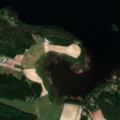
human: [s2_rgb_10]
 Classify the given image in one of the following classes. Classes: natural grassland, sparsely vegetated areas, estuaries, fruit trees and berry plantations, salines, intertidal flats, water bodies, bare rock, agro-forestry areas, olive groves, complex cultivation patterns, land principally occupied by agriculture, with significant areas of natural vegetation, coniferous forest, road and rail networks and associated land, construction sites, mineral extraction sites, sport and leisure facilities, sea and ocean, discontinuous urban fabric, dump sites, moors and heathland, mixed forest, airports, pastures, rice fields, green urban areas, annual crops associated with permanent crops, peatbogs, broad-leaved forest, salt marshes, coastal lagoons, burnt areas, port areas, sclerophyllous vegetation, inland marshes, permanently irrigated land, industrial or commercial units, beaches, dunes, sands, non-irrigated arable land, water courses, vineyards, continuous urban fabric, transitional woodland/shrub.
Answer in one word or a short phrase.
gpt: discontinuous urban fabric, non-irrigated arable land, broad-leaved forest, mixed forest, water bodies